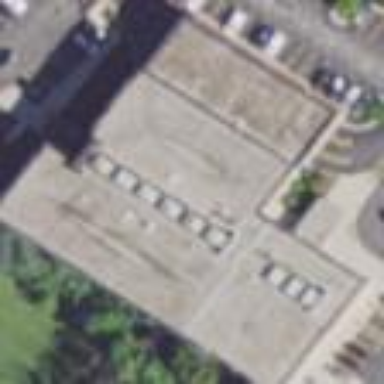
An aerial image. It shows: Hospital building providing healthcare services.